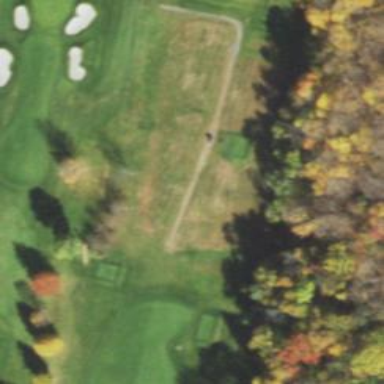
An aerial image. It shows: Pathway for golfing.